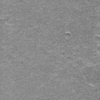
Label: not_dusty